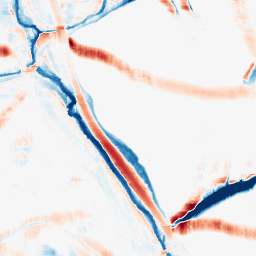
Category: morphological
Decomposition family: morphological_rect
Decomposition parameters: operation: average
width: 20
height: 20
Upsampling method: sinc_blackman
Upsampling parameters: scale: 2
kernel_size: 8
Upsampling scale: 2